Question: From settings in 'Window' I hid some elements and 'Window' too - how I can restore default view? Maybe I can edit something in configuration files?

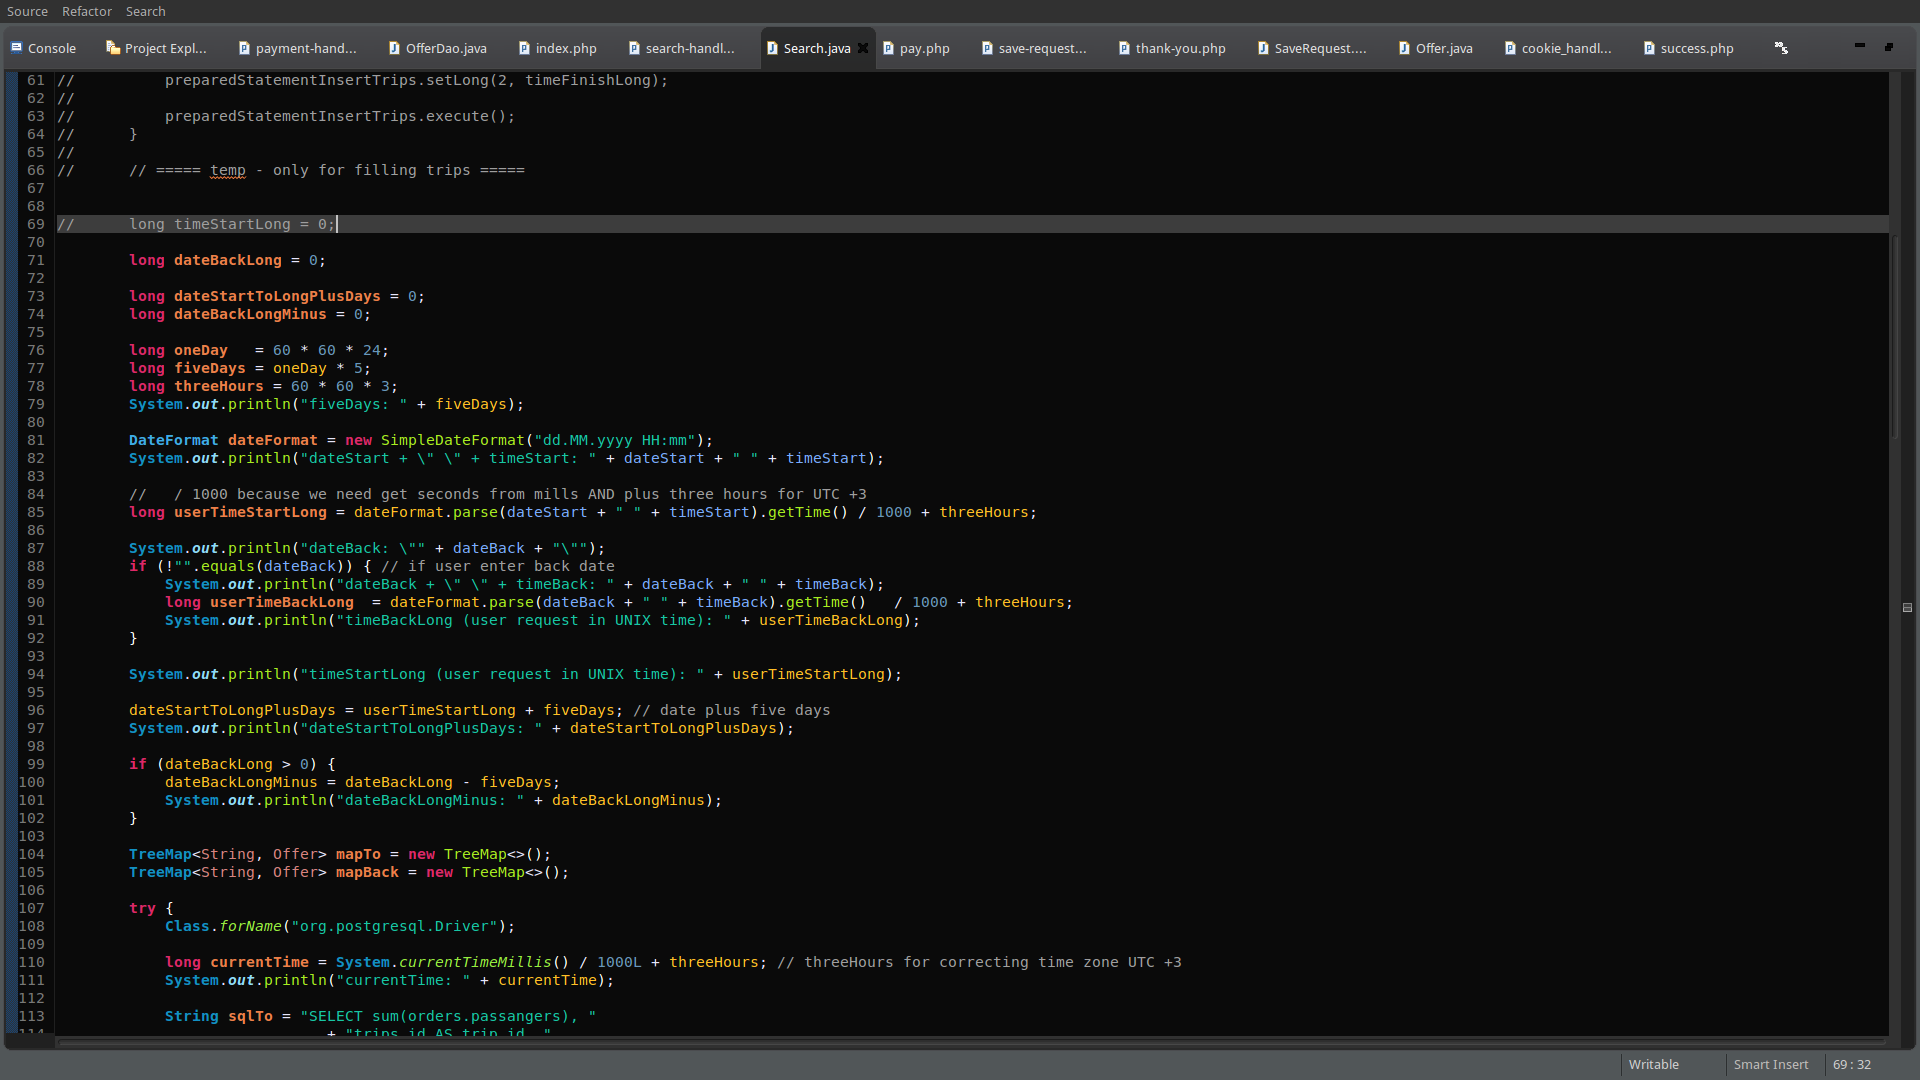
Answer: Override file 'workspace/.metadata/.plugins/org.eclipse.e4.workbench/workbench.xmi' with this (Stackoverflow not allow me to post file here)
<URL>
This is settings of GUI from default Eclipse 'Luna'.